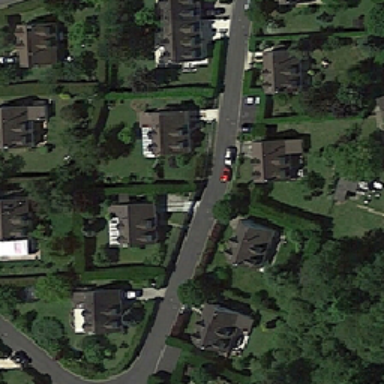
Distribution of several car roads .